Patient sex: F
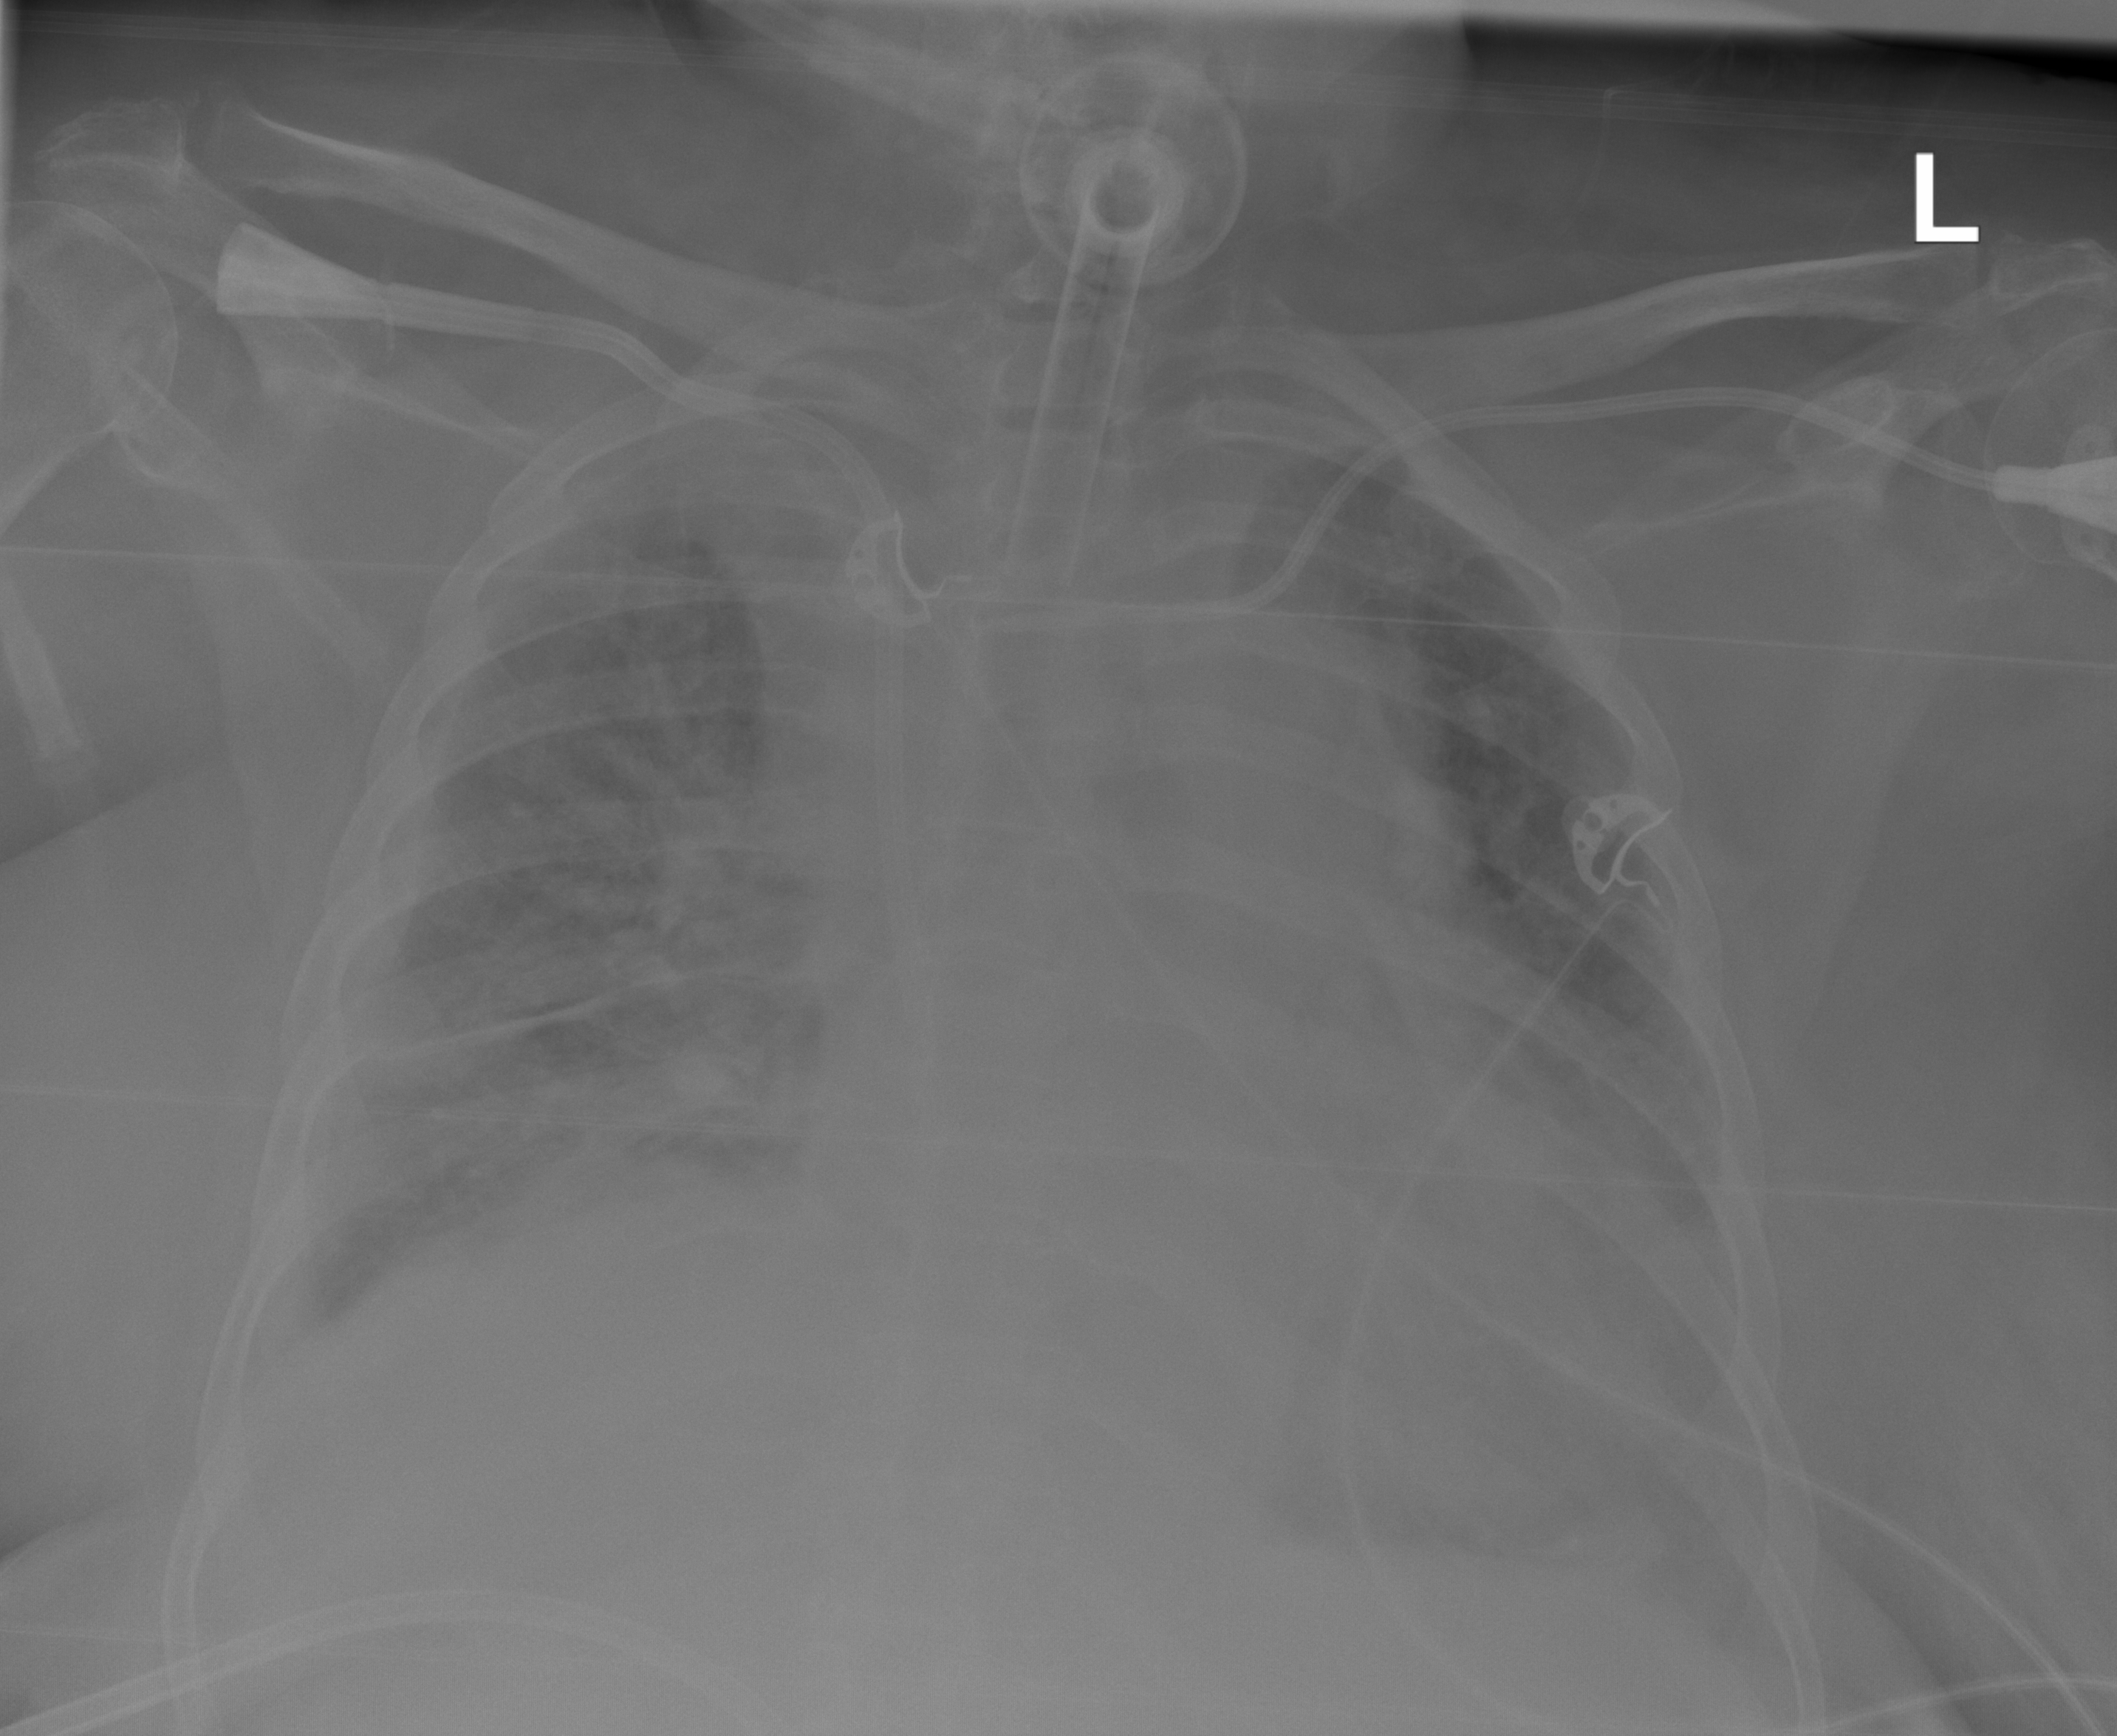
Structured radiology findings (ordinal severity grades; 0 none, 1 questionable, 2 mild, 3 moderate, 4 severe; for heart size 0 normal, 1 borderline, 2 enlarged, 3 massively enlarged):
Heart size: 2
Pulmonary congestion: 2
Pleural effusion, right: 1
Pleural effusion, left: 2
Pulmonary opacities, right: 2
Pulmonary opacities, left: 2
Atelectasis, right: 2
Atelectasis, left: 2